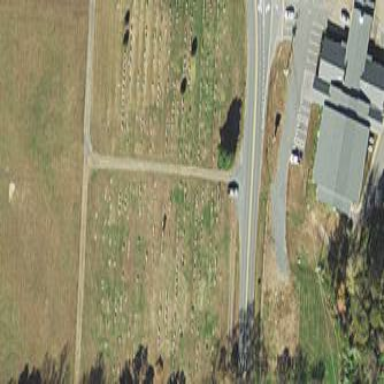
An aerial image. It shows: Cemetery.